Question: I am following a tutorial (Beautiful Soup) and I can't seem to get open with to create a .txt file as I am getting this error:
with open(f'posts/{index}.txt', 'w+') as f:
FileNotFoundError: [Errno 2] No such file or directory: 'posts/1.txt'. I tried looking up different solutions to my problem currently running python 3.9. Is there another step I need to correct this issue?

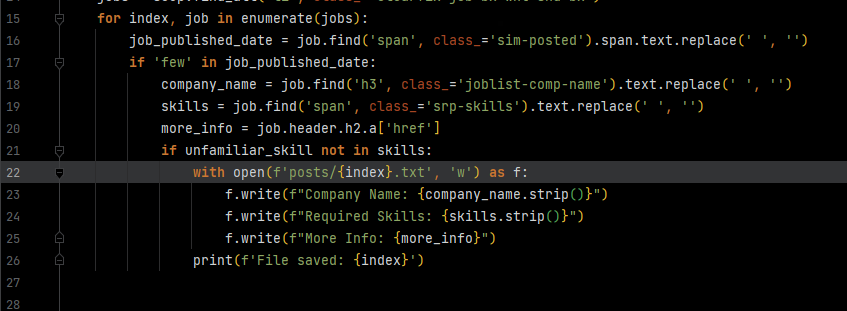
Answer: The interpreter isn't finding the directory "posts" in your current working directory. If it exists, you are not in its parent directory. Try using the full path, e.g. 'rf'C:\users\myuser\posts\{index}.txt'' or 'rf'~/posts/{index}.txt'' on linux.
Or, if it doesnt't exist, add these lines:
'''
import os
os.mkdir('posts')
'''
You can find your current working directory this way:
'''
import os
os.path.abspath('.')
'''